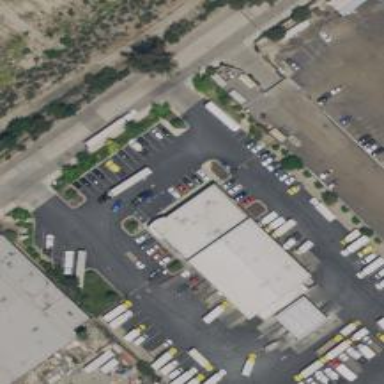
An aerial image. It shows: Commercial building.